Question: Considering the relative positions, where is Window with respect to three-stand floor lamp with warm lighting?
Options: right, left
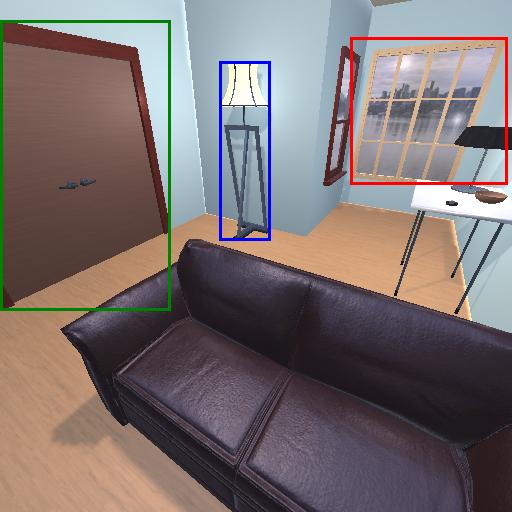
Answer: right